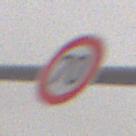
Verkehrszeichen: Geschwindigkeit70
Umgebung: Outdoor, Nature
Tageszeit: Midday
Wetter: Overcast
Licht: Natural
Jahreszeit: Winter
Kontrast: LowContrast